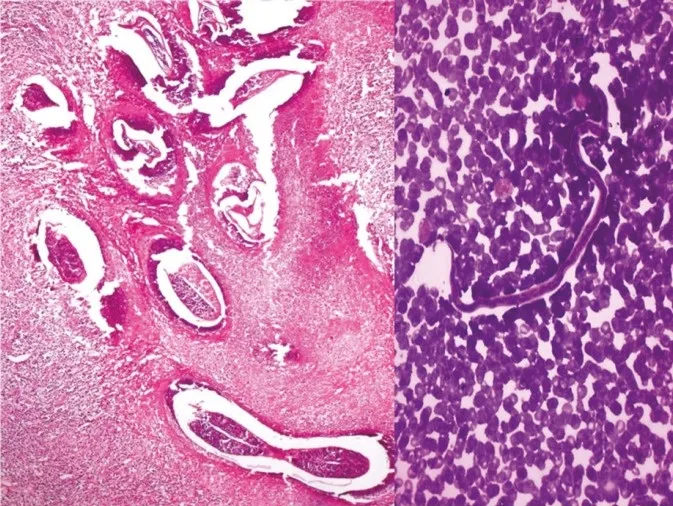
Left) Photomicrograph of the lymph node revealing necrotic lymphatic filled with coiled adult worms of microfilaria (H&E, x100); Right) Peripheral blood smear showing Wuchereria bancrofti (microfilarial) worm (Leishman stain, x200).
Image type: pathology (h&e)